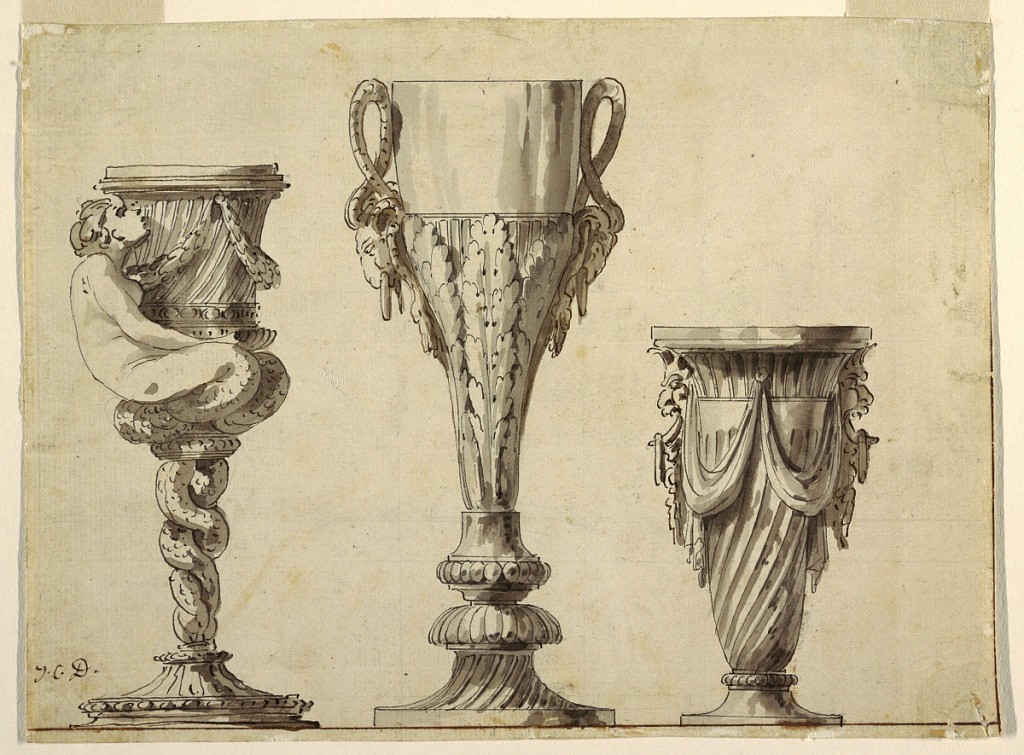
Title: Design for a Candlestick, Cup, and Vase
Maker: Jean-Charles Delafosse, French, 1734 – 1789
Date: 1770
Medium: Pen and black ink, brush and wash on white laid paper
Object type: Drawing
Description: Objects to be executed in gold or silver. At left: candlestick showing mermaid holding a socket. Her entwined fish body forms the stand. Center: a cup with handles formed by snakes above lion masks, body decorated with acanthus leaf design. At right: a fluted vase decorated with drapery festoons and two masks.